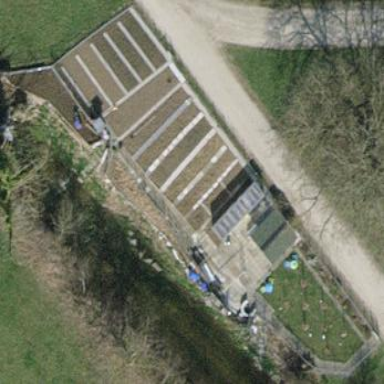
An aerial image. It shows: Community garden providing leisure land.